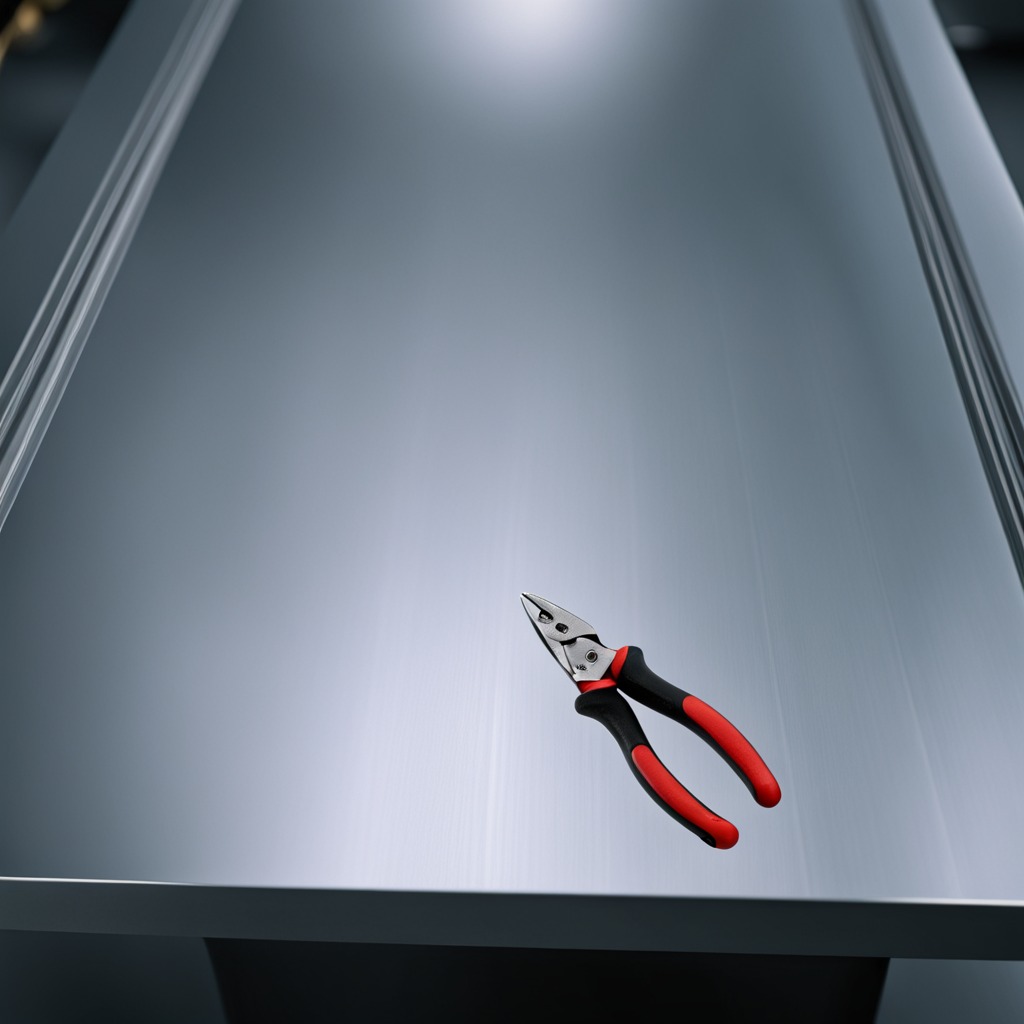
A plier is lying on a metal table in a machine shop under fluorescent lights.